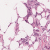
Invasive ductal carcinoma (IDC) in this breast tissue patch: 1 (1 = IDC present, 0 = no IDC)